Question: I have to add a source list (a la iTunes) to my Mac application. For that, I try the (<URL>. The badges disappear, icons change, etc.
What is the problem? Should I avoid using 'reloadData' on 'NSOutlineView'?
I'm using OS X 10.8.2, SDK 10.8 and Xcode 4.5.2.
You can download the modified SidebareDemo project <URL>.
Thank you!

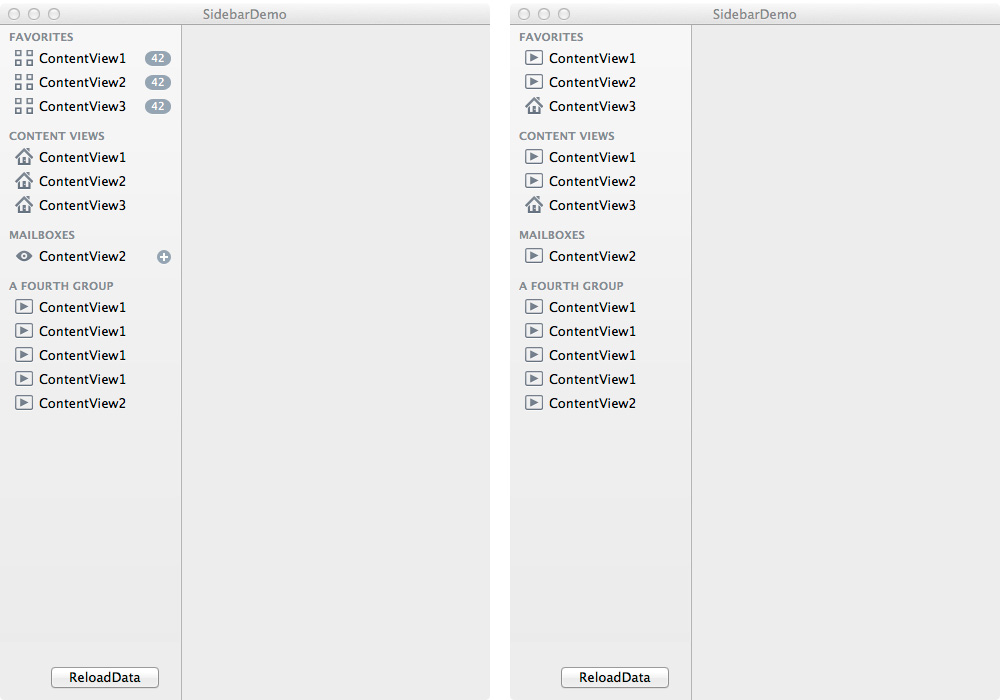
Answer: The SidebarDemo sample code makes the mistake of using the same object to represent multiple rows in the outline view. In particular, the underlying data used by the data source is created like so:
'''
_childrenDictionary = [NSMutableDictionary new];
[_childrenDictionary setObject:[NSArray arrayWithObjects:@"ContentView1", @"ContentView2", @"ContentView3", nil] forKey:@"Favorites"];
[_childrenDictionary setObject:[NSArray arrayWithObjects:@"ContentView1", @"ContentView2", @"ContentView3", nil] forKey:@"Content Views"];
[_childrenDictionary setObject:[NSArray arrayWithObjects:@"ContentView2", nil] forKey:@"Mailboxes"];
[_childrenDictionary setObject:[NSArray arrayWithObjects:@"ContentView1", @"ContentView1", @"ContentView1", @"ContentView1", @"ContentView2", nil] forKey:@"A Fourth Group"];
'''
NSString literals of identical value are uniqued by the compiler, so each occurrence of '@"ContentView1"' refers to the same object in memory. The result of this is that when the code inside '-outlineView:viewForTableColumn:item:' looks up the parent of the item to determine which icon or unread state to use, '-[NSOutlineView parentForItem:]' will only ever return a single parent for all of the '@"ContentView1"' items. The fact that it works at all in the initial case appears to be an accident in implementation. The order in which the calls to '-outlineView:viewForTableColumn:item:' are made is slightly different during the initial load vs the reload.
The solution would be to use unique objects to represent each item in the outline view. The most trivial modification to the SidebarDemo sample that achieves this is to create a mutable copy of each NSString value before storing it in '_childrenDictionary':
'''
_childrenDictionary = [NSMutableDictionary new];
[_childrenDictionary setObject:[NSArray arrayWithObjects:[@"ContentView1" mutableCopy], [@"ContentView2" mutableCopy], [@"ContentView3" mutableCopy], nil] forKey:@"Favorites"];
[_childrenDictionary setObject:[NSArray arrayWithObjects:[@"ContentView1" mutableCopy], [@"ContentView2" mutableCopy], [@"ContentView3" mutableCopy], nil] forKey:@"Content Views"];
[_childrenDictionary setObject:[NSArray arrayWithObjects:[@"ContentView2" mutableCopy], nil] forKey:@"Mailboxes"];
[_childrenDictionary setObject:[NSArray arrayWithObjects:[@"ContentView1" mutableCopy], [@"ContentView1" mutableCopy], [@"ContentView1" mutableCopy], [@"ContentView1" mutableCopy], [@"ContentView2" mutableCopy], nil] forKey:@"A Fourth Group"];
'''
In real-world code you're unlikely to be bitten by this problem since your underlying data objects would be composed of instances of your model classes,, rather than consisting only of string literals.